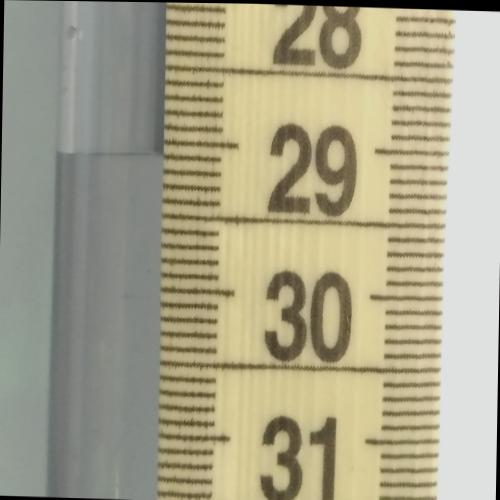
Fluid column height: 29.1 cm